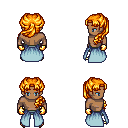
a pixel art fantasy rpg character, male body template, human, dark skin, overskirt, teal pants, light blonde princess hairstyle, gold gloves, gold boots, four views (front, back, left, right), 2x2 character sprite sheet, small pixel art, hard edges, no anti-aliasing